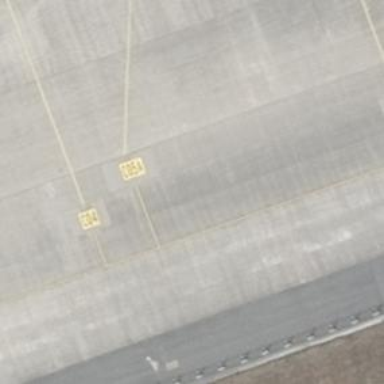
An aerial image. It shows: Taxiway at the airport with concrete surface.